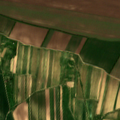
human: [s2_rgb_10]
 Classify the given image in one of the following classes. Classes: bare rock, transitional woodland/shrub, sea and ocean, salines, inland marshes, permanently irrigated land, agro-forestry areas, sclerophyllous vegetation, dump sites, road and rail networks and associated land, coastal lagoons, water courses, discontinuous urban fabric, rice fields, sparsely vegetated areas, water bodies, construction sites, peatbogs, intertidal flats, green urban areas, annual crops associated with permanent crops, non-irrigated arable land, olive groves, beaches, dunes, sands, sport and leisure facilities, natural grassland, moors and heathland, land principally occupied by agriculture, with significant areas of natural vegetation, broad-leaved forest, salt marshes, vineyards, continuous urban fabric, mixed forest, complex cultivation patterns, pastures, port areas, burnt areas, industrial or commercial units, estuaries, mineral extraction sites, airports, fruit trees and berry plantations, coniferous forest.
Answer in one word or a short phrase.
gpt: non-irrigated arable land, vineyards, land principally occupied by agriculture, with significant areas of natural vegetation